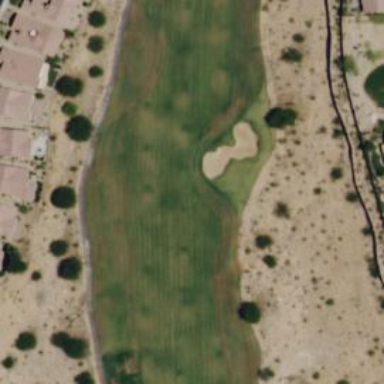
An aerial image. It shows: View of golf hole.